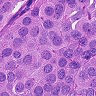
Metastatic tissue present: yes